Interaction volume radius: 5 \u00c5
Interaction volume height: 35 \u00c5
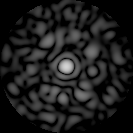
Disorder parameter: 0.8469